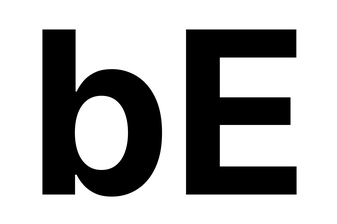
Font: Inter_Bold